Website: apple
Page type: address-validator
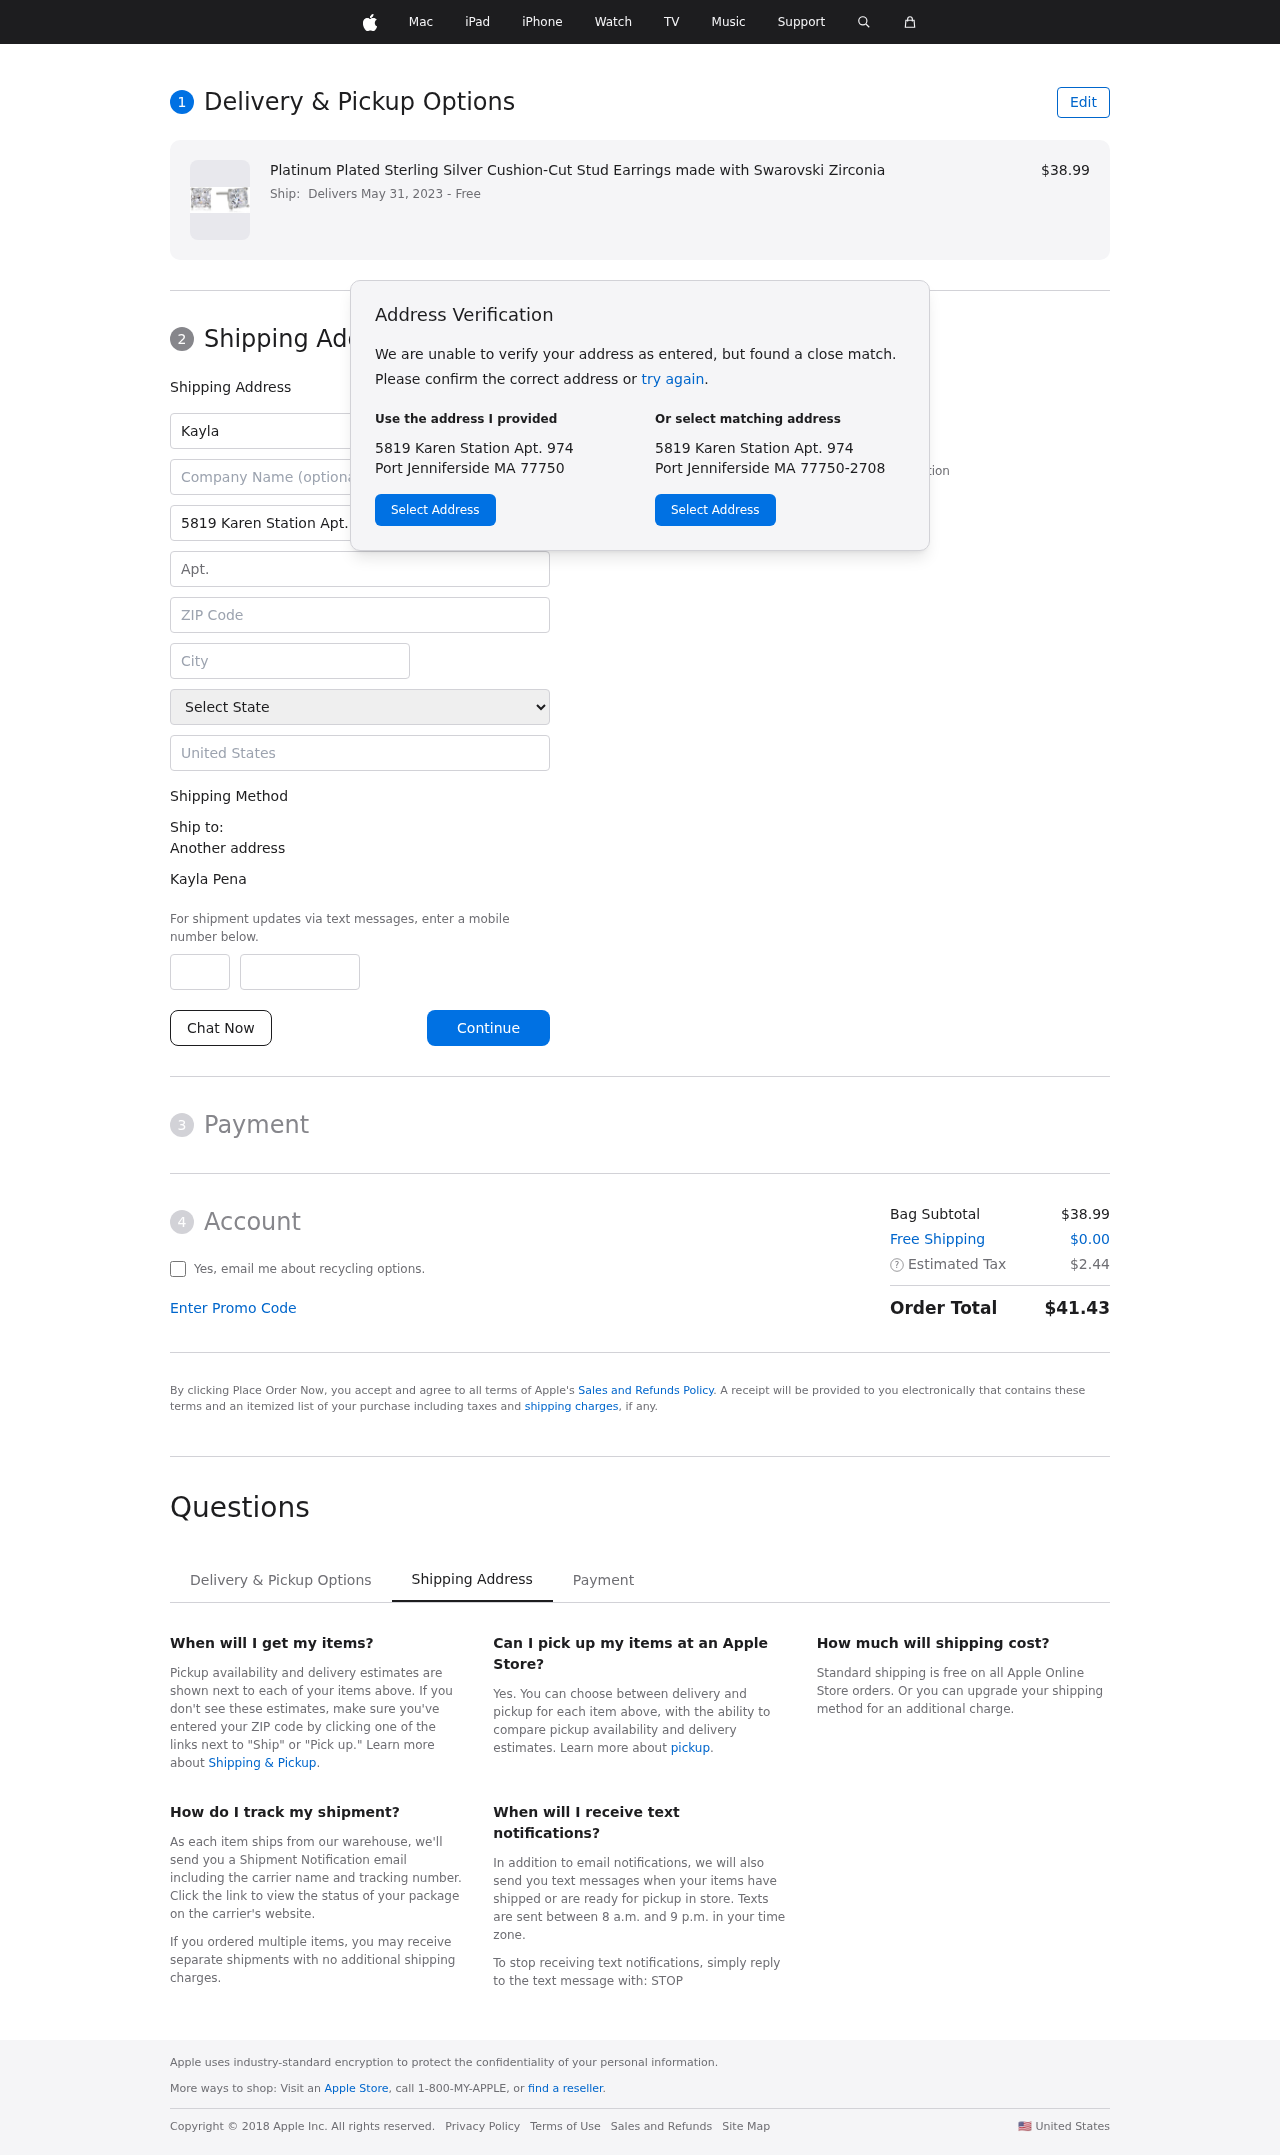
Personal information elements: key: PII_CITY
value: Port Jenniferside
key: PII_COUNTRY
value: United States
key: PII_FIRSTNAME
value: Kayla
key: PII_FULLNAME
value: Kayla Pena
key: PII_LASTNAME
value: Pena
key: PII_PHONE_AREA
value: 539
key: PII_PHONE_SUFFIX
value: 2411
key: PII_POSTCODE
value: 77750
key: PII_STATE
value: Massachusetts
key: PII_STREET
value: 5819 Karen Station Apt. 974
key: PII_STREET2
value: Apt. 286
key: PII_CITY_STATE_ZIP
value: Port Jenniferside MA 77750
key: PII_STATE_ABBR
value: MA
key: PII_POSTCODE_FULL
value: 77750
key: PII_POSTCODE_NUMERIC
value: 77750
Product elements: key: PRODUCT1_NAME
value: Platinum Plated Sterling Silver Cushion-Cut Stud Earrings made with Swarovski Zirconia
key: PRODUCT1_PRICE
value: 38.99
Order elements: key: ORDER_DELIVERY_DATE
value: Delivers May 31, 2023
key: ORDER_SUBTOTAL
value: $38.99
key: ORDER_SHIPPING_COST
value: $0.00
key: ORDER_TAX
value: $2.44
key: ORDER_TOTAL
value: $41.43